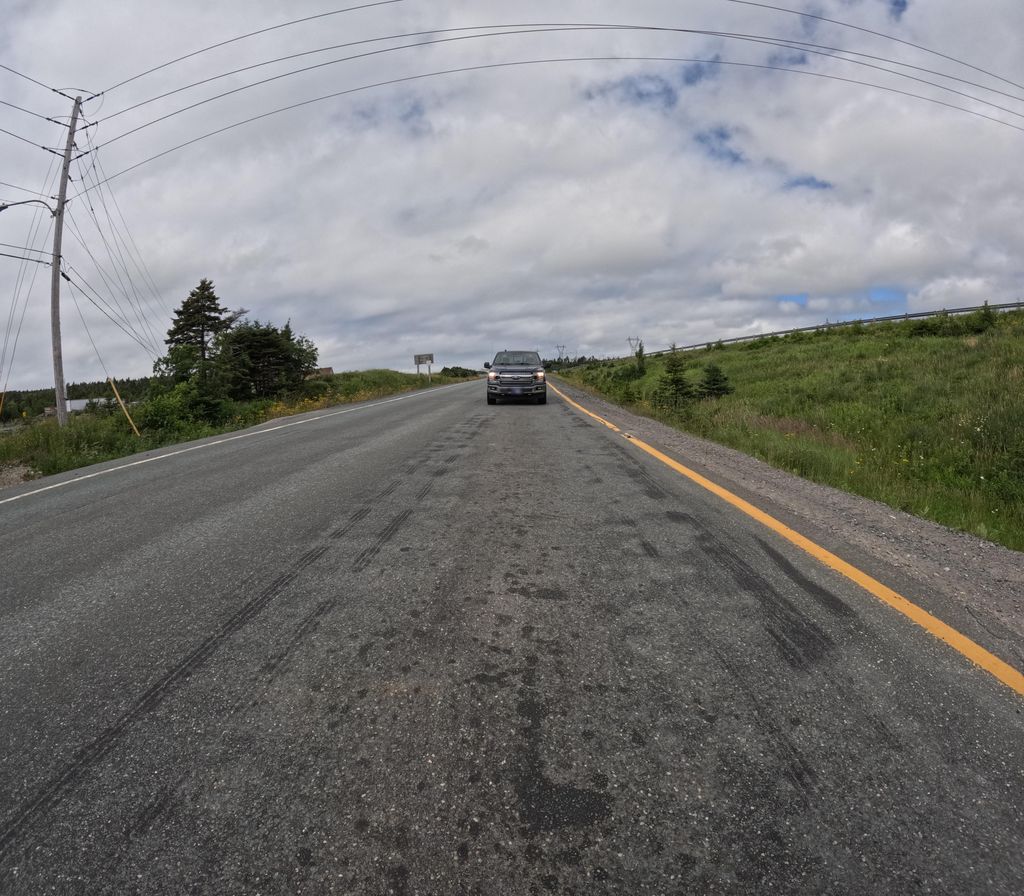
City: st_johns